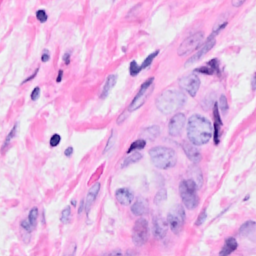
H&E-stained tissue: Breast